Question: Firstly, I'm new to SSRS so please forgive me if this is really baby easy. I'd like to look into converting a report(created via C# & ASPX ) into SSRS. The report looks like this:

So would SSRS help me simulate that picture? I know there are tools in it to add pictures, etc. But I just want to check on whether there are limitations with it.
<URL>
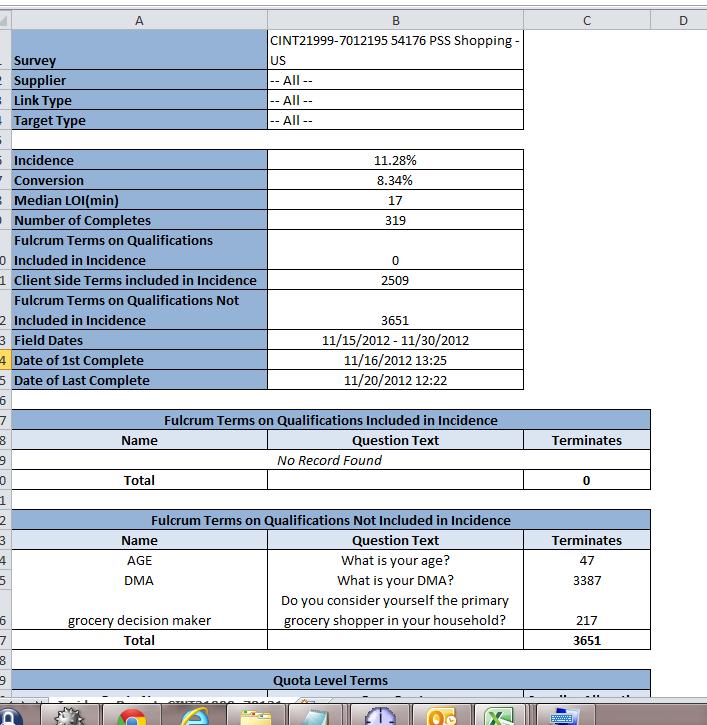
Answer: Yes, your screenshot looks like pretty standard SSRS output.
Some tips to help with this sort of report:
You will probably use multiple tables in one report for this: make sure you line the tables up with each other. Otherwise, the Excel generator will start splitting and merging cells to mimic your layout.
If a data element is variable in number, keep these as separate rows in a dataset. (Maybe the Questions in your example?) This may force you to multiple datasets. That's fine, and those are easy to work with in SSRS.